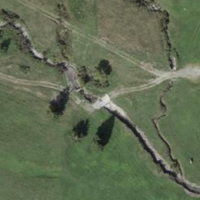
EUNIS habitat code: 26
Species observed at this site:
Viola calcarata
Lilium bulbiferum